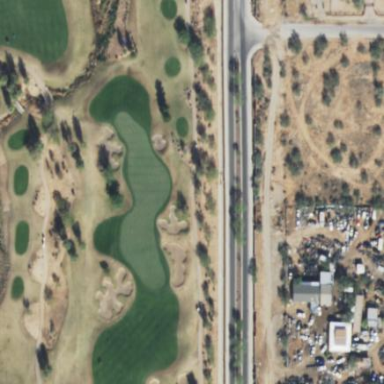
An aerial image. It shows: Area with grass used as rough in golf course.